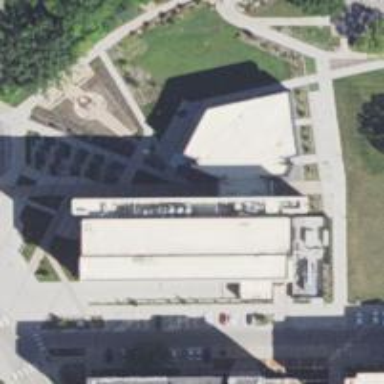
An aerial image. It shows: University building.